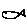
Label: fish